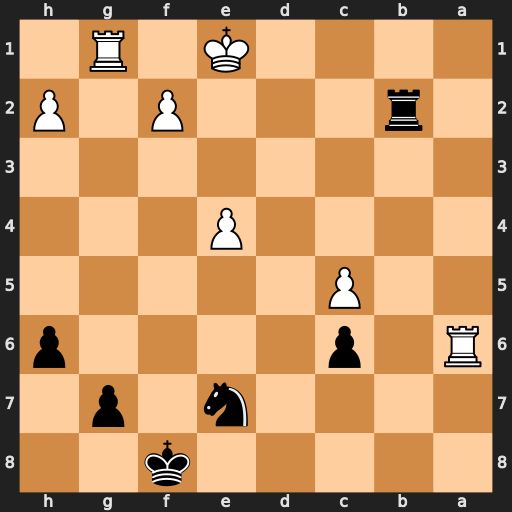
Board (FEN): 5k2/4n1p1/R1p4p/2P5/4P3/8/1r3P1P/4K1R1
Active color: b
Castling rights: -
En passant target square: -
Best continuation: Rb1+ Ke2 Rxg1